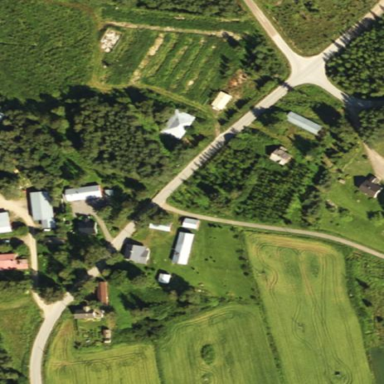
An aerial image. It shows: Residential area in rural setting.